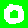
Digit: 0